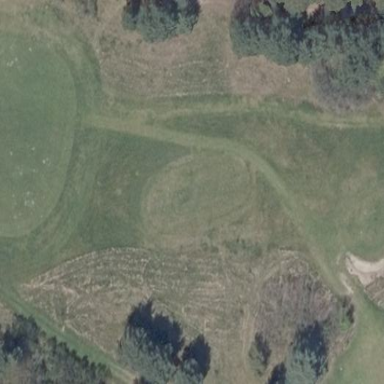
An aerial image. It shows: Golf tee.